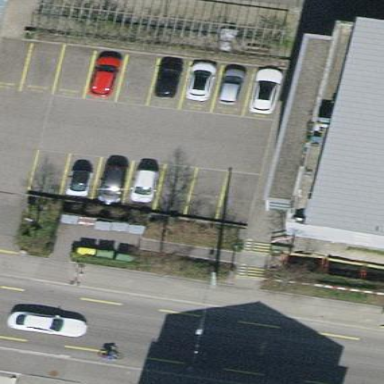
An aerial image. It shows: Parking area with surface.